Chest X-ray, PA view. Patient: 64 years old, sex M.
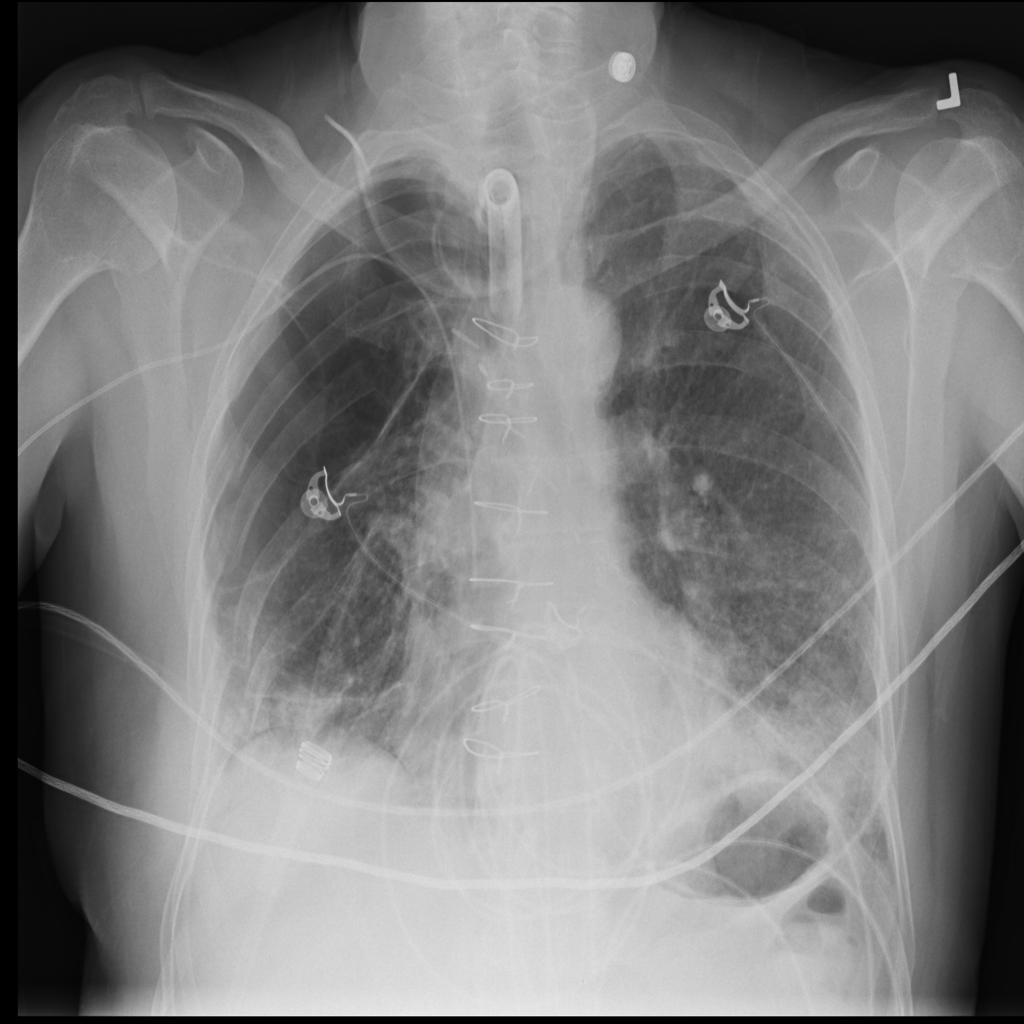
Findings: Infiltration, Pneumothorax